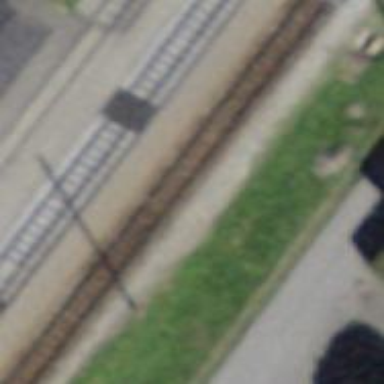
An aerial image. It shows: Narrow-gauge railway with 1 track. The tracks are electrified with contact line.